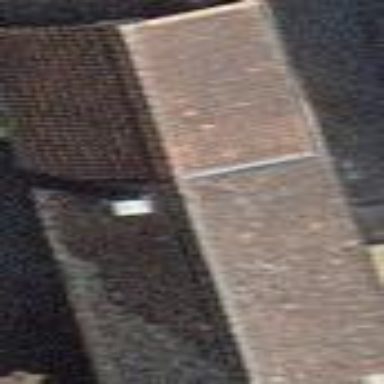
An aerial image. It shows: Shed.